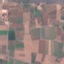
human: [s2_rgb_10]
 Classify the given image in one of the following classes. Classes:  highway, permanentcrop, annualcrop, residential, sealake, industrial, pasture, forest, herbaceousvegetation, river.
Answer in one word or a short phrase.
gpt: PermanentCrop